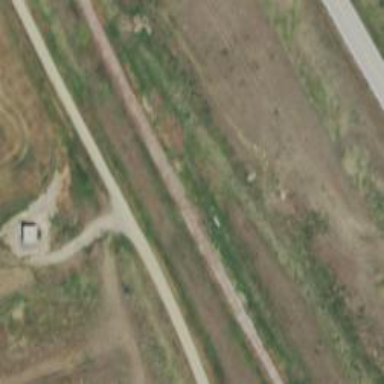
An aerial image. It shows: Abandoned railway.